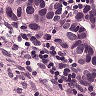
Metastatic tissue present: yes